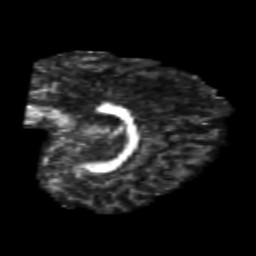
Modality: FA
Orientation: sagittal
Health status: healthy
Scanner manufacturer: philips
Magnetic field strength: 3 T
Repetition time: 6.964 s
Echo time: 0.092 s